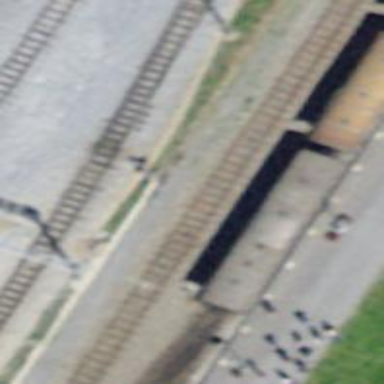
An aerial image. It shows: Railway stop with public transport stop position.